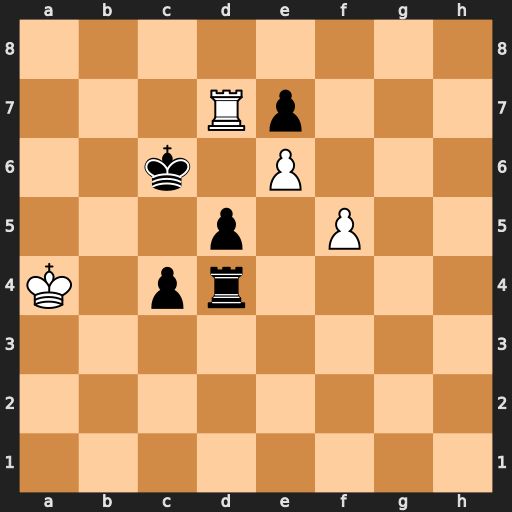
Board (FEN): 8/3Rp3/2k1P3/3p1P2/K1pr4/8/8/8
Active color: w
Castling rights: -
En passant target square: -
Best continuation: Rxe7 c3+ Kb3 Rc4 Re8